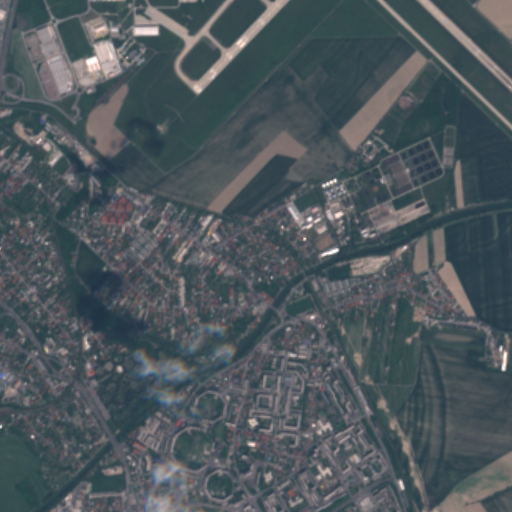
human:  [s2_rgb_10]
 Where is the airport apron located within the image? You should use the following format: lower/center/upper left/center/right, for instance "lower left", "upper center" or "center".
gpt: The airport apron is located in the upper left of the image.
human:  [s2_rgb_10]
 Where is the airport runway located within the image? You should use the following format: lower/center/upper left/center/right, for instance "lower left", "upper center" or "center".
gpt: The airport runway is located in the upper right of the image.
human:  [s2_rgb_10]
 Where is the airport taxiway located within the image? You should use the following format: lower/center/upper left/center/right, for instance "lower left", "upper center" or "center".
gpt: The airport taxiway is located in the upper of the image.
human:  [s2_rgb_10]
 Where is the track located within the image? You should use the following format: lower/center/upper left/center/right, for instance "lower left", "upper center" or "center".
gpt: The track is located in the lower center of the image.
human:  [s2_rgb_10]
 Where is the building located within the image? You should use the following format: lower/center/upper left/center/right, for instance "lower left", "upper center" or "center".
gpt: There is no building in the image.